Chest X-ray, AP view. Patient: 46 years old, sex F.
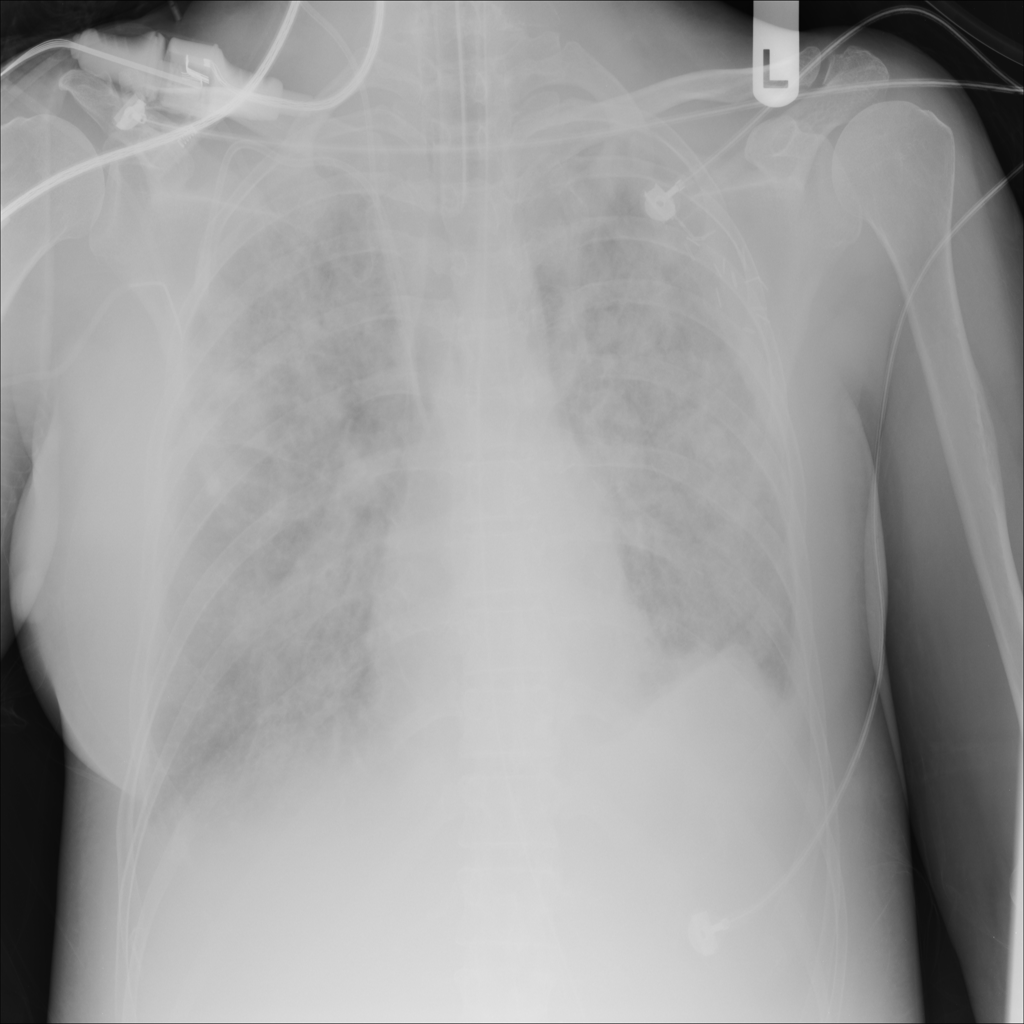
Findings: Infiltration